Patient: sex M, age 78
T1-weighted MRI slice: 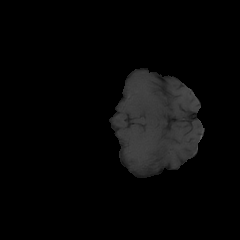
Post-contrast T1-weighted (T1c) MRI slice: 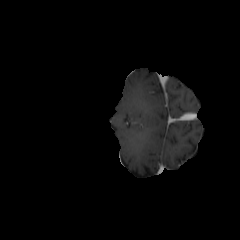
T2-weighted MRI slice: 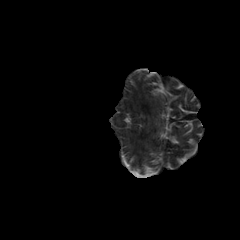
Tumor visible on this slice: no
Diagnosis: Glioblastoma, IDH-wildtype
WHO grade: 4